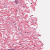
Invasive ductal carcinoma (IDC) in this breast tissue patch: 0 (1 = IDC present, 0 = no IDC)